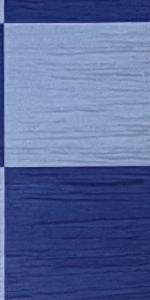
Label: Empty